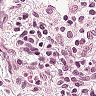
Metastatic tissue present: no